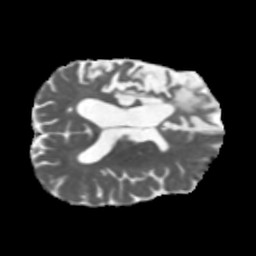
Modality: MD
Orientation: axial
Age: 56
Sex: male
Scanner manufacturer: siemens
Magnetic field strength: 3 T
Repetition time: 5.47 s
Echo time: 0.0854 s